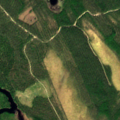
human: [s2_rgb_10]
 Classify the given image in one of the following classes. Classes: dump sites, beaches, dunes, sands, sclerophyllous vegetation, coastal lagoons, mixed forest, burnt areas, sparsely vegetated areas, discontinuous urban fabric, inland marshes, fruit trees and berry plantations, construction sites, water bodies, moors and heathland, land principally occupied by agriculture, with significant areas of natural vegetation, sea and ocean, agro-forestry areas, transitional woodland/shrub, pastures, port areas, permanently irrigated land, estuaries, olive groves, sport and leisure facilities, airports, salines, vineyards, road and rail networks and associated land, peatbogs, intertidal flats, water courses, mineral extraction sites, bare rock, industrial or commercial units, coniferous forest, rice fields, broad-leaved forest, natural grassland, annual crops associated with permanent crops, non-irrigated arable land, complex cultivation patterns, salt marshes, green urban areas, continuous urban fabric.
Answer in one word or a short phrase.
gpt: coniferous forest, mixed forest, peatbogs